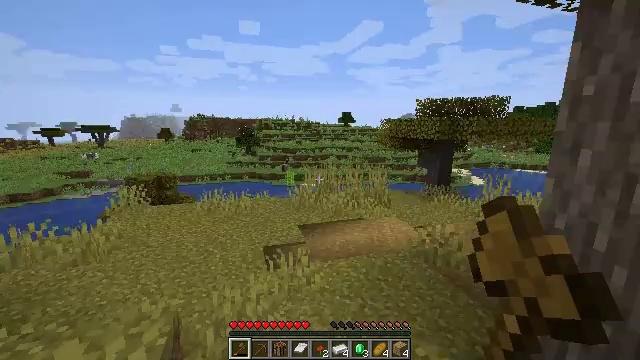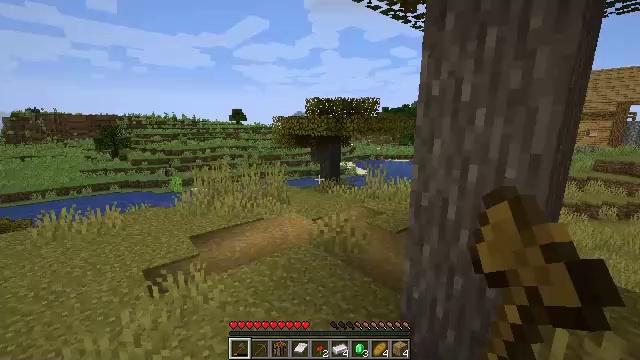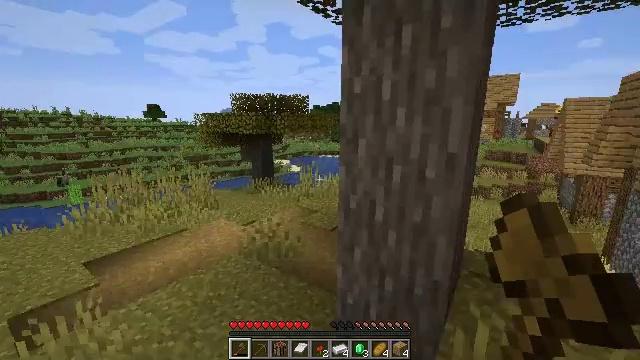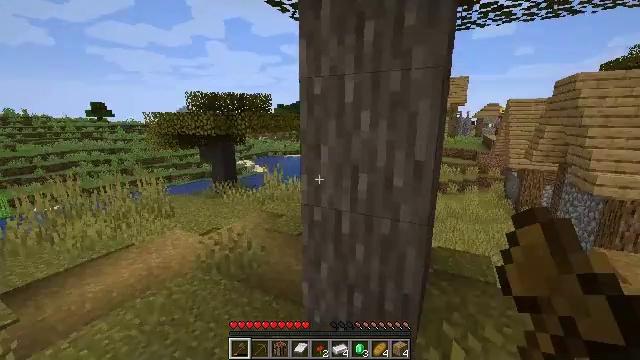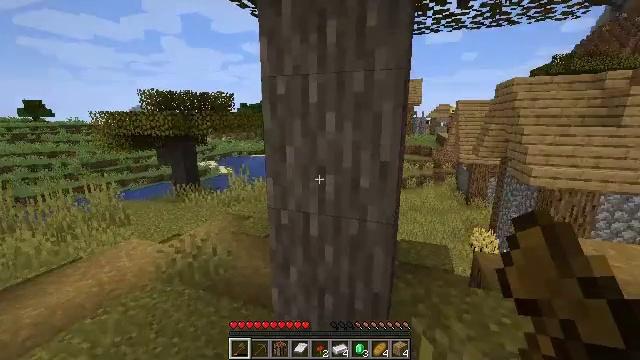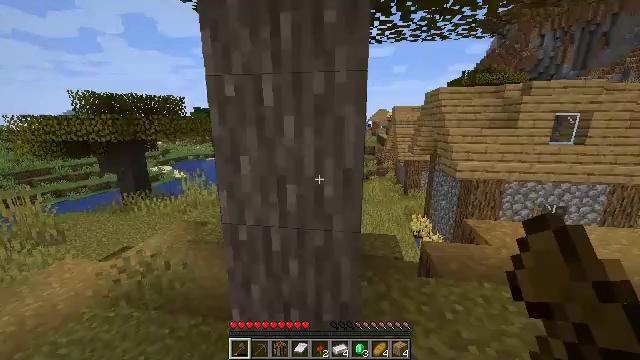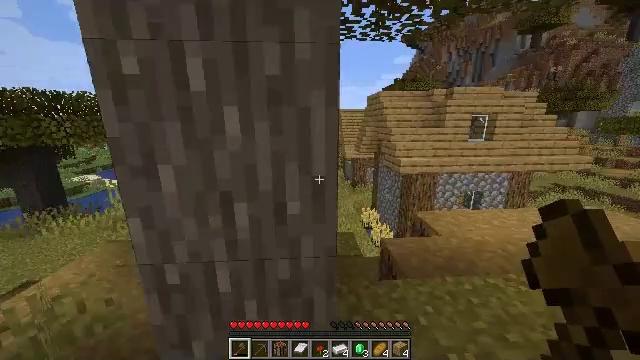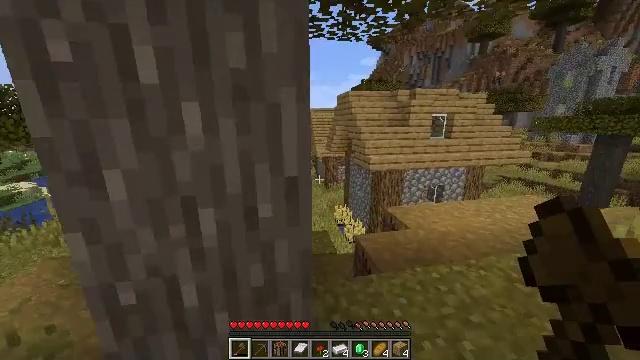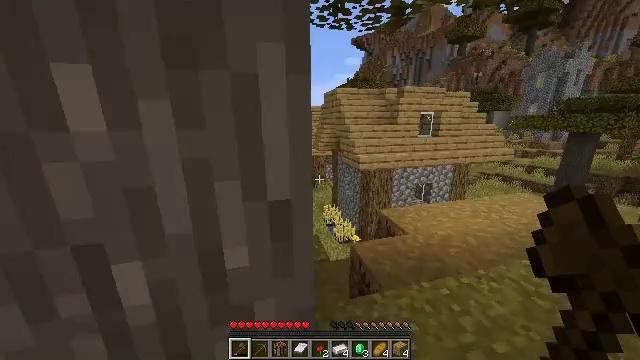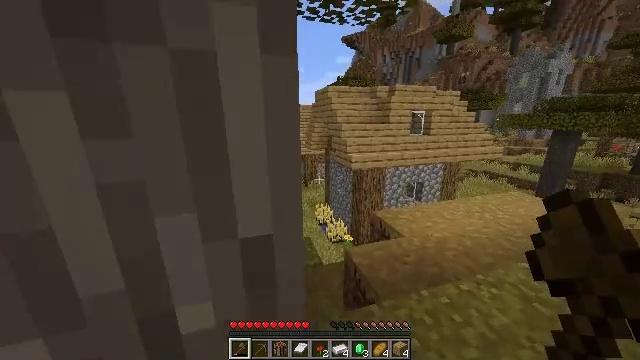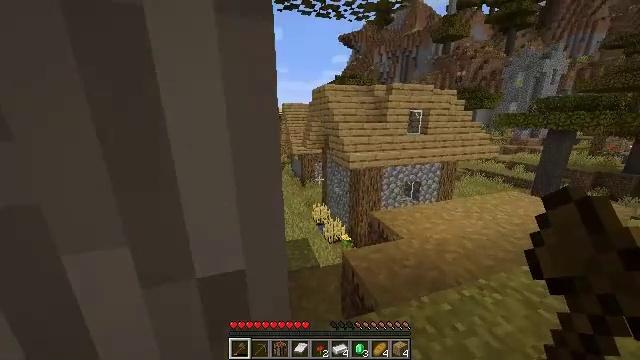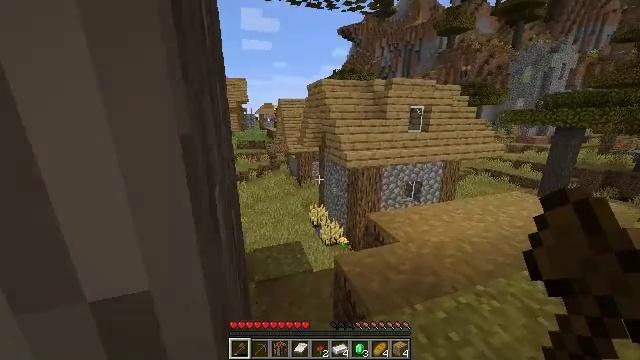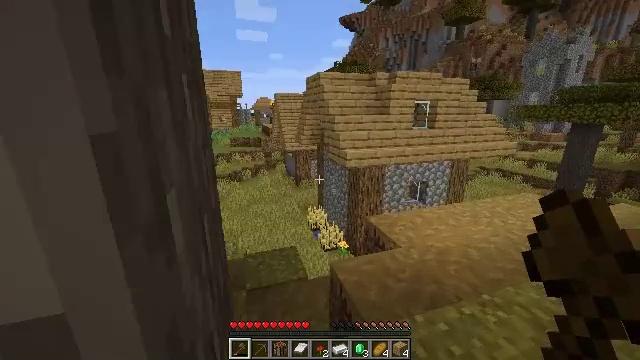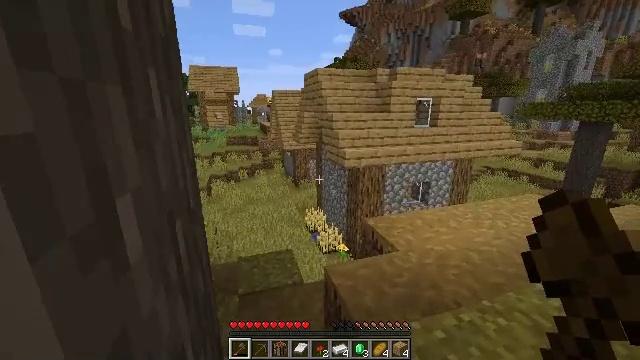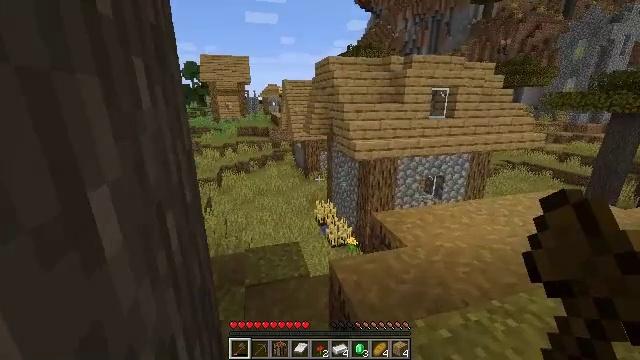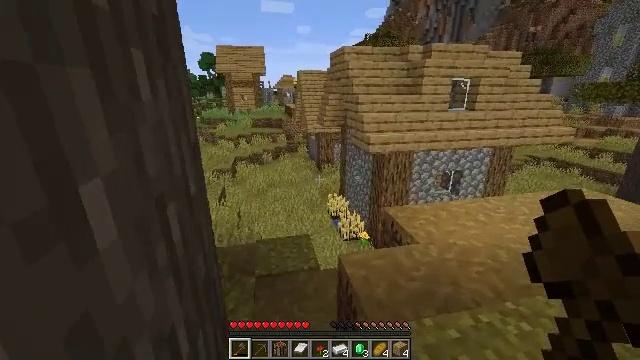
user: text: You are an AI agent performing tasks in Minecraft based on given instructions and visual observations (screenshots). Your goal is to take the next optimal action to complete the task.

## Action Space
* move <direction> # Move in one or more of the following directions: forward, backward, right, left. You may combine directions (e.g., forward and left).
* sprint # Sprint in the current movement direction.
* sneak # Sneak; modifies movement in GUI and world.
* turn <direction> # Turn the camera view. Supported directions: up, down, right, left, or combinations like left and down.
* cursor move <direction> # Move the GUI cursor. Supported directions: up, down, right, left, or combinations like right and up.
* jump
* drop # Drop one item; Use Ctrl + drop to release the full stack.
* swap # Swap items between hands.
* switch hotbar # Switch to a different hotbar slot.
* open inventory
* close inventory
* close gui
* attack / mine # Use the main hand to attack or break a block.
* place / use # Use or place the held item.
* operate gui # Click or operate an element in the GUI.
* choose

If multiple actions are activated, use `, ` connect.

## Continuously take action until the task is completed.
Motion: motion action
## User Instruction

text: Prepare bread with three pieces of wheat.
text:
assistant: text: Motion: move forward and move right, turn right
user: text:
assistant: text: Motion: move forward and move right, turn right
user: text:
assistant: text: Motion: move forward, sprint, turn right
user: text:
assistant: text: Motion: move forward, sprint, turn right
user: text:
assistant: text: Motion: move forward, sprint, turn right
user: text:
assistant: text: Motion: move forward, sprint, turn right
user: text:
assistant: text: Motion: move forward, sprint, turn right
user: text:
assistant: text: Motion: move forward, sprint, turn right
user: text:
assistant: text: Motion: move forward, sprint, turn right
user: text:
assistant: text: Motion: move forward, sprint
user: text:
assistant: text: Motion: move forward, sprint
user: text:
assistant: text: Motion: move forward, sprint
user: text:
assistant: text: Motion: move forward, sprint
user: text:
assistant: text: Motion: move forward, sprint, turn left and down
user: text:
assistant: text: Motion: move forward, sprint, turn left and down
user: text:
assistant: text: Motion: move forward, sprint
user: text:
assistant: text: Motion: move forward, sprint
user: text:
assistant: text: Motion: move forward, sprint
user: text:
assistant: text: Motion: move forward, turn left
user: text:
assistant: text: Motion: move forward, turn left and down
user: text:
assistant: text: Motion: move forward, turn left
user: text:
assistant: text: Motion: move forward, sprint
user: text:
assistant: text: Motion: move forward, sprint, turn left
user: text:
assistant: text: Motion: move forward, sprint, turn left
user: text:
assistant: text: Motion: move forward, sprint, turn left
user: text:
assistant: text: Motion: move forward, sprint
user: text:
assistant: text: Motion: move forward, sprint
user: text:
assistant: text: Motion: move forward, sprint
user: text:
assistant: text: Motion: move forward, sprint
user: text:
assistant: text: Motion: move forward, sprint